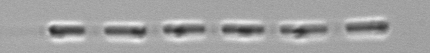
Label: Skeletonema